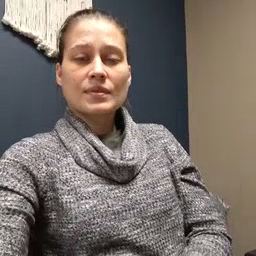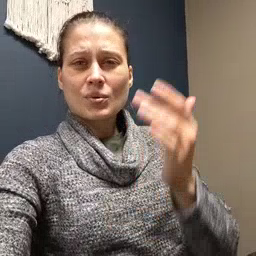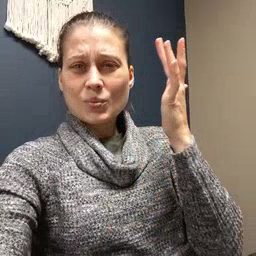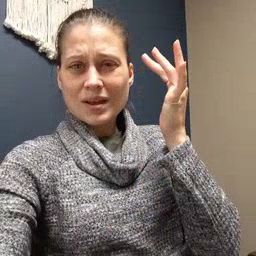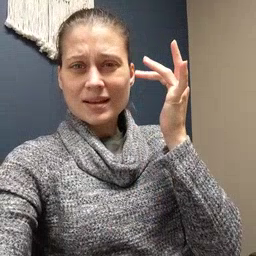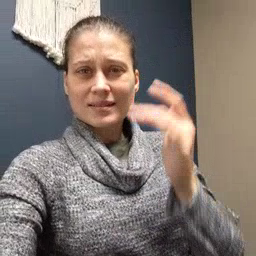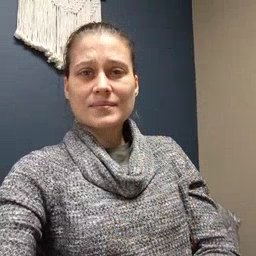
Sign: why